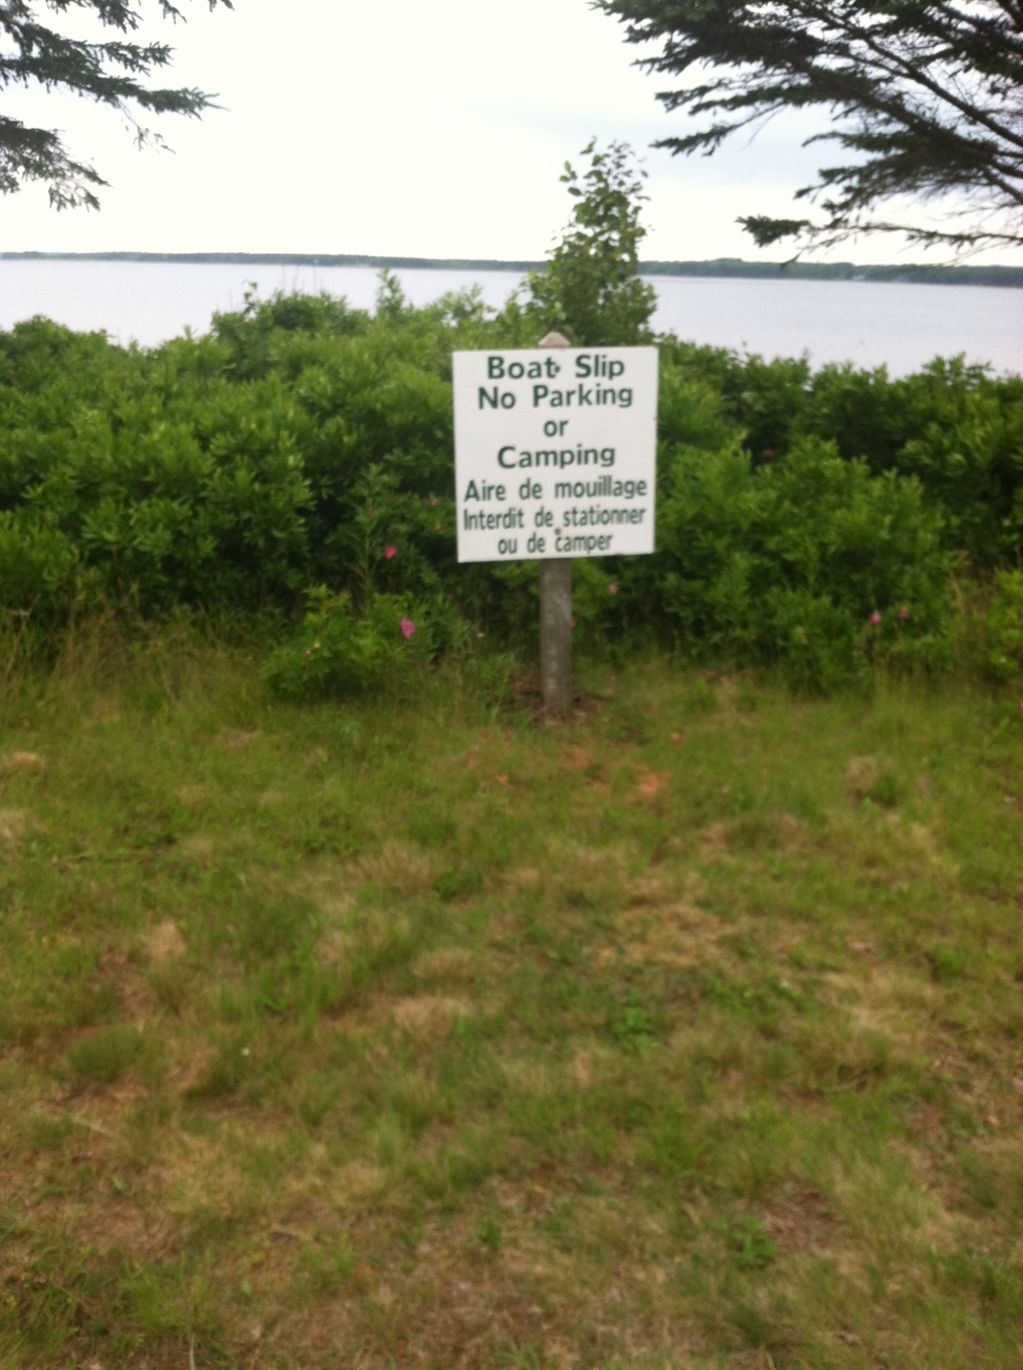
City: charlottetown